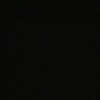
Label: space